Question:
Hi All,
In the table, I have the Completed Date (2020-01-28) and I want to calculate the final date (Renewaldate) using the CompletedDate column + whatever the data in the PeriodDays, PeriodsMonths, and PeriodsYears column. For example, the completed date (2020-01-28) + 1 year in the PeriodYears table. The RenewalDate would be 2021-01-28. Any help would be appreciated
Here is my query
'SELECT hes.CompletedDate, eve.PeriodDays, eve.PeriodMonths, eve.PeriodYears, FROM dbo.EventScheduled hes LEFT JOIN RequiredEvents eve ON hes.ID = eve.ID'
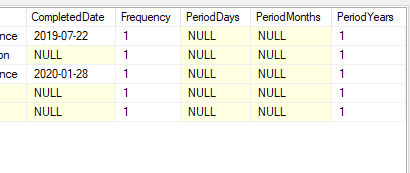
Answer: Use a CASE expression to pick the correct type of interval to add:
'''
SELECT hes.CompletedDate,
eve.PeriodDays, eve.PeriodMonths, eve.PeriodYears,
CASE
WHEN eve.PeriodDays IS NOT NULL THEN DATEADD(day, eve.PeriodDays, hes.CompletedDate)
WHEN eve.PeriodMonths IS NOT NULL THEN DATEADD(month, eve.PeriodMonths, hes.CompletedDate)
WHEN eve.PeriodYears IS NOT NULL THEN DATEADD(year, eve.PeriodYears, hes.CompletedDate)
END Renewaldate
FROM dbo.EventScheduled hes LEFT JOIN RequiredEvents eve
ON hes.ID = eve.ID
'''